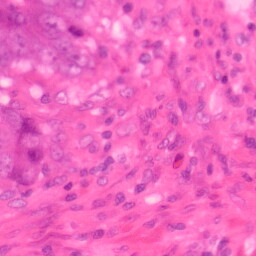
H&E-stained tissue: Colon